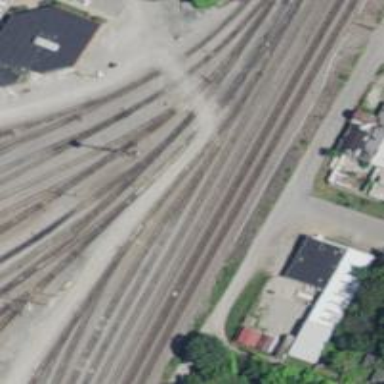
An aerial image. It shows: Railway yard used for servicing trains.